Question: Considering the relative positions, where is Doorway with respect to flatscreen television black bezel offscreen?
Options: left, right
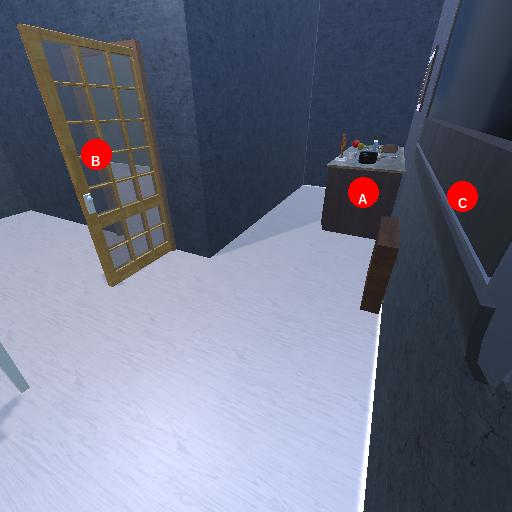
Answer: left